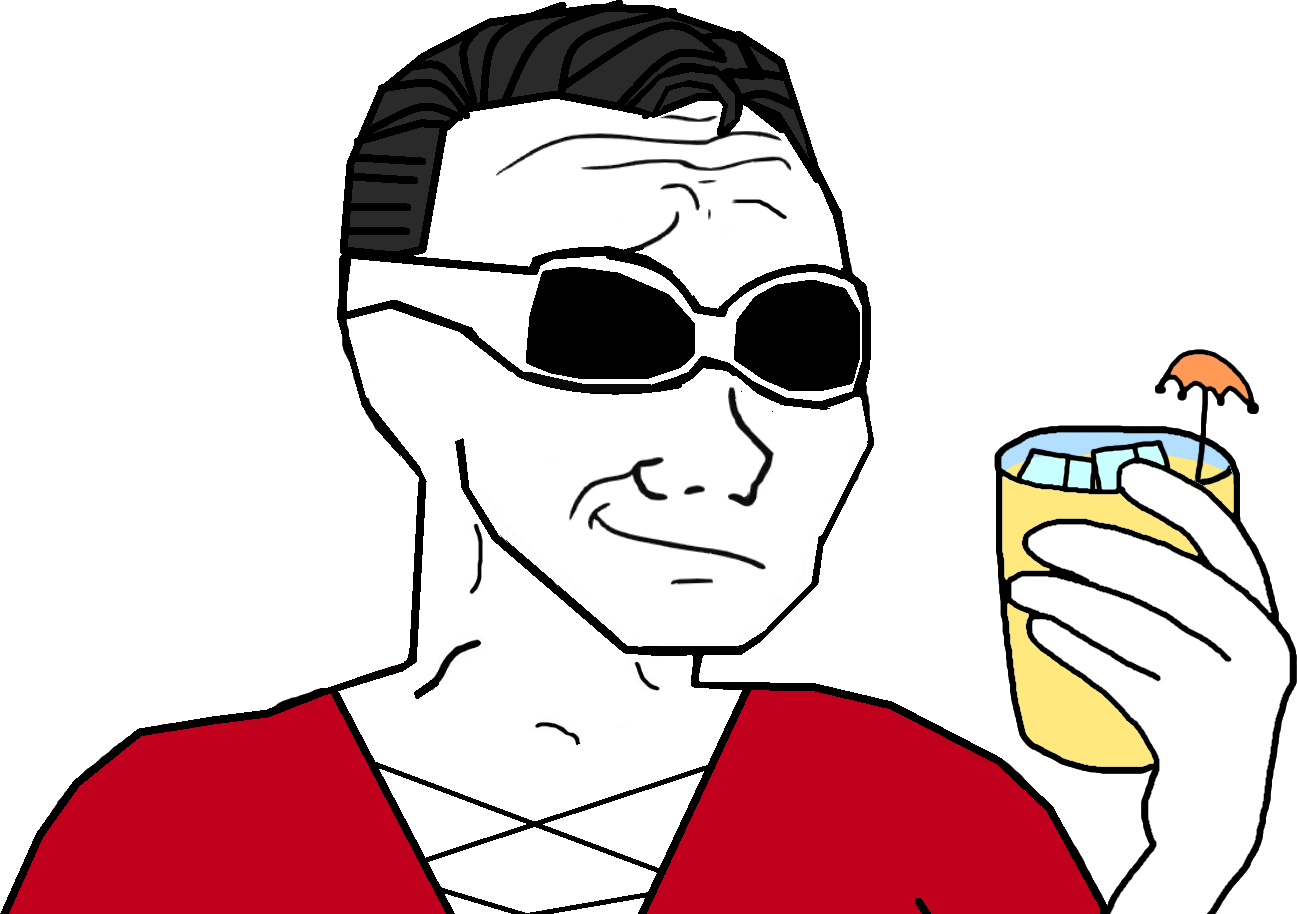
Label: 5_Smugjak